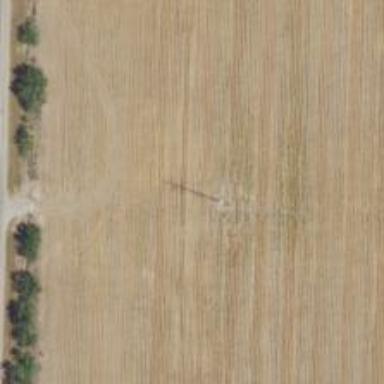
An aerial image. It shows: Power pole.